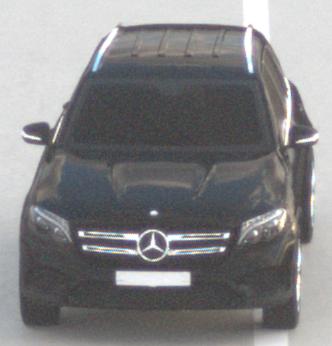
Make: Mercedes-Benz
Model: GLC 250
Detailed model: GLC (253)
Model produced from: 2015/09
Model produced until: 2018/05
Doors: 5
Color: black
Road condition: dry road
Daytime: sunrise or sunset
Contrast: low contrast